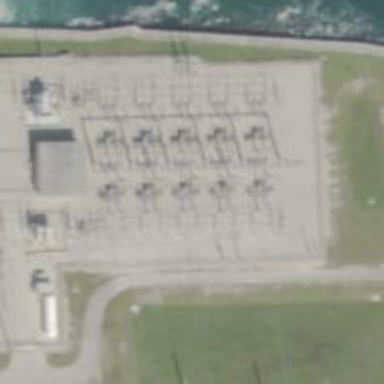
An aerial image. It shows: Switch for power supply.